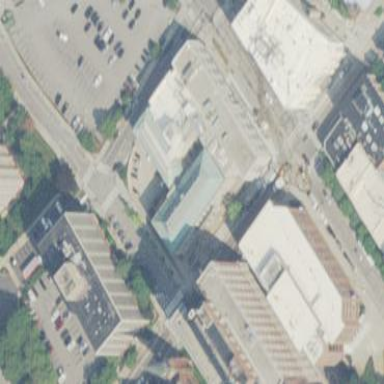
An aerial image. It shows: Library building.